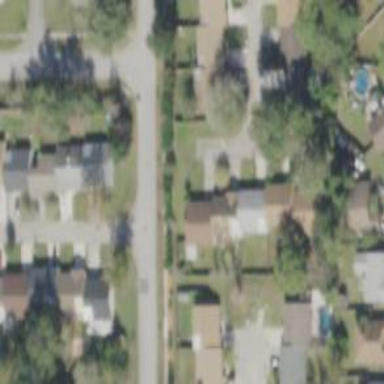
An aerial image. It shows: Residential road.